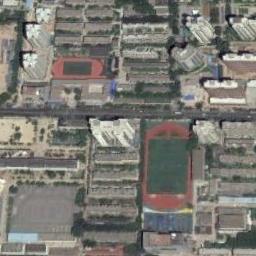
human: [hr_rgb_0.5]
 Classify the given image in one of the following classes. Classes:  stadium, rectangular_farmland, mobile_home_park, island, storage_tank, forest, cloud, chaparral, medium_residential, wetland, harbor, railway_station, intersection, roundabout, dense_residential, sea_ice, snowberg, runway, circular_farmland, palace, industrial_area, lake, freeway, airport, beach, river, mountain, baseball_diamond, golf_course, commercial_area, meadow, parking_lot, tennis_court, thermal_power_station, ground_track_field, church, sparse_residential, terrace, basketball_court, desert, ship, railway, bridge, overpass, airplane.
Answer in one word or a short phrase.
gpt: ground_track_field